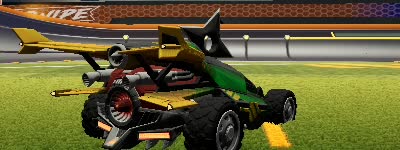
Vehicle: aftershock